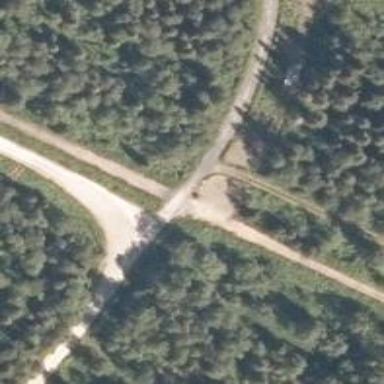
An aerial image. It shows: Abandoned railway track with grade 2 track type. There is one track.